Question: How do I style a LongListSelector to look like below?

I have tried styling it as you would normally style a ListView in a XAML (Windows Store) app or Desktop app but obviously it's different so it didn't work. I have also spent a while searching but I have never seen anything like this for a LongListSelector. But there are no other types of lists.
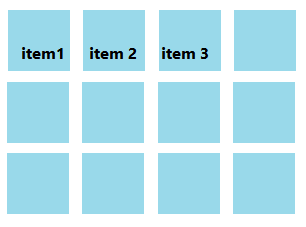
Answer: I got it.
You need to add 'LayoutMode="Grid"' and 'GridCellSize="75, 75"':
'<phone:LongListSelector LayoutMode="Grid" GridCellSize="170, 150"/>'